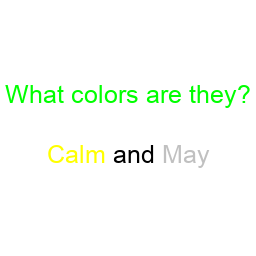
Color: yellow, silver
Background color: white
Question text color: lime